Question: I am trying to create rounded corners for my 3 column table (CSS table). I used:
'''
border-radius: 10px;
-moz-border-radius: 10px;
-webkit-border-radius: 10px;
'''
in my CSS, but what I get is the top image. What I want it to look like is the bottom image.

Is there any way that this can be done?
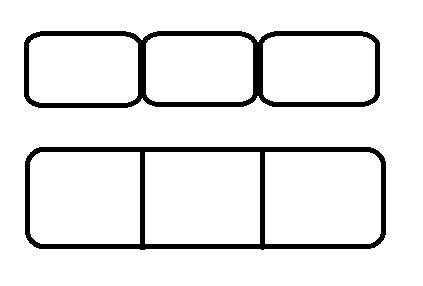
Answer: I'd suggest enclosing the whole table in a '<div>' and then rounding the corners of that div